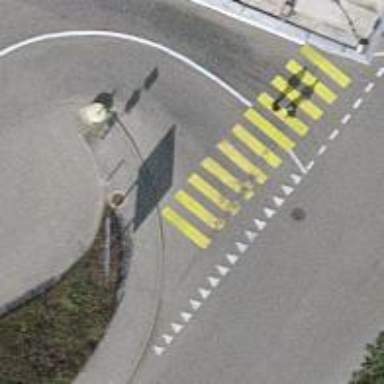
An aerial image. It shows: Marked zebra crossing with clear markings.